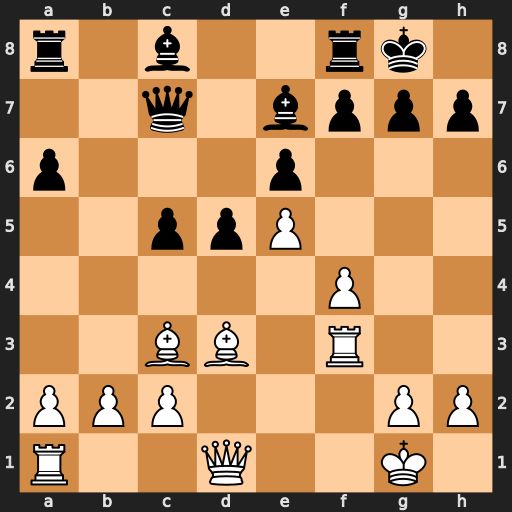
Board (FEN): r1b2rk1/2q1bppp/p3p3/2ppP3/5P2/2BB1R2/PPP3PP/R2Q2K1
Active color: w
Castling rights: -
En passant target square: -
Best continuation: Bxh7+ Kxh7 Rh3+